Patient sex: M
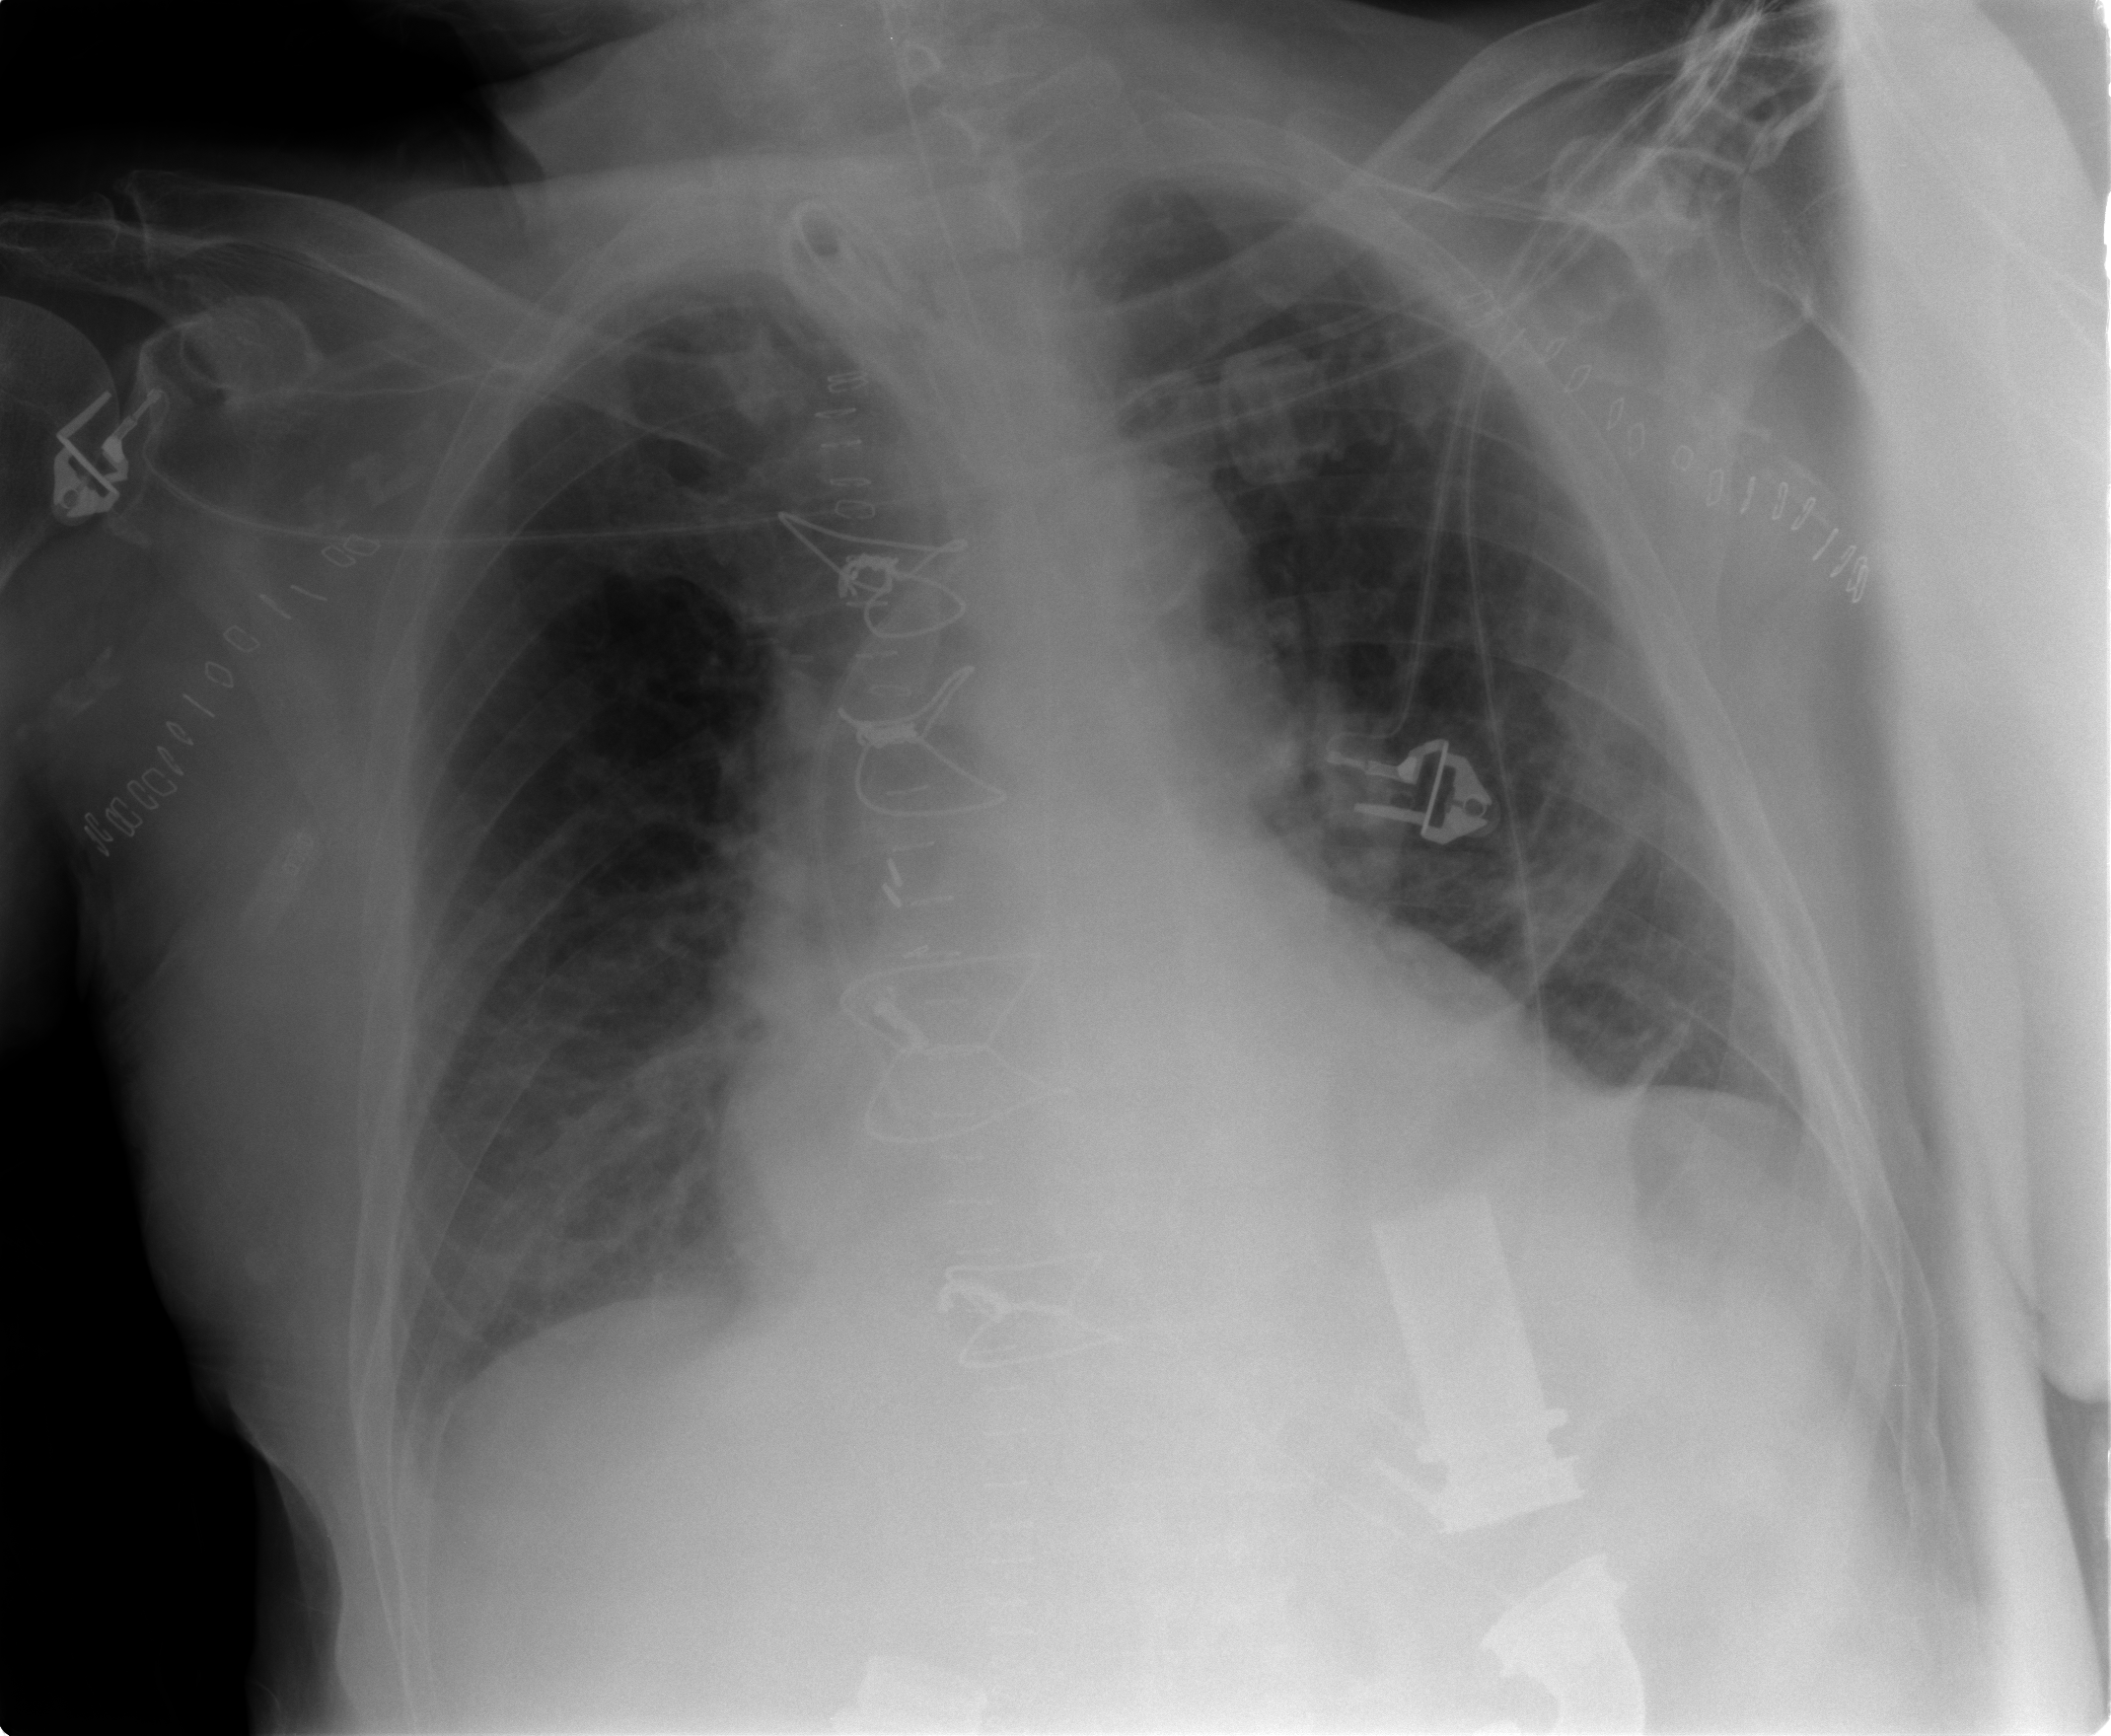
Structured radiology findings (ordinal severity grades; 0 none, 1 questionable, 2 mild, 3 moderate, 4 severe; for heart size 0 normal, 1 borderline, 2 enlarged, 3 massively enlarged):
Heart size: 2
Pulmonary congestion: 2
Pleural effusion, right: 1
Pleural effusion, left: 0
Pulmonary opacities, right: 1
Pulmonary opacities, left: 1
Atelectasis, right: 2
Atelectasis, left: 2